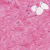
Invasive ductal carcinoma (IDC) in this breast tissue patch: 0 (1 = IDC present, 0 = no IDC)